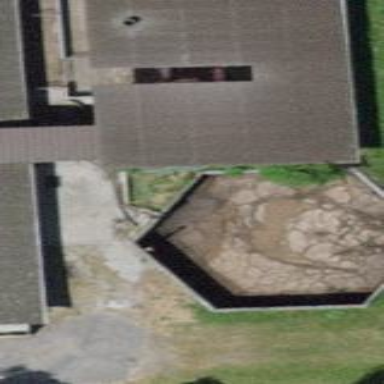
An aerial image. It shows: Building with storage tank.